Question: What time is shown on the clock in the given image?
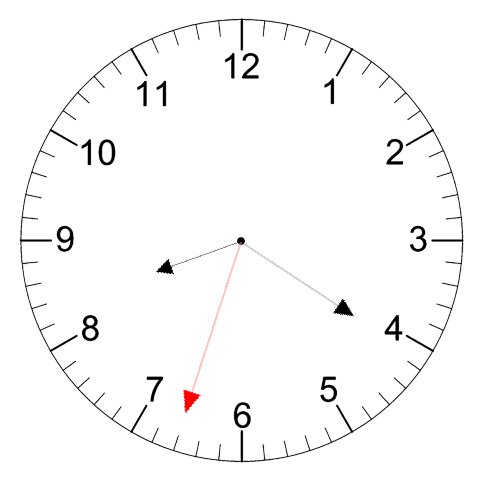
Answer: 08:20:33